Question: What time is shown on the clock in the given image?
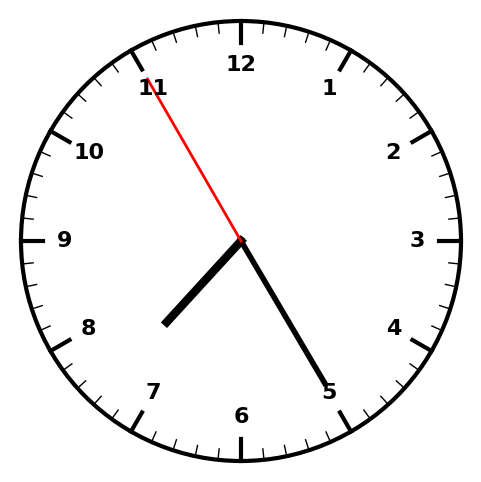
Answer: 07:24:55